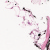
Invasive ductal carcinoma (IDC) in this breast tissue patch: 0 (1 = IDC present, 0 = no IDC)